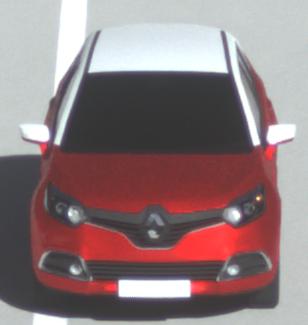
Make: Renault
Model: Captur ENERGY TCe 90
Detailed model: Captur (I)
Model produced from: 2013/06
Model produced until: 2015/05
Doors: 5
Color: red
Road condition: dry road
Daytime: morning or afternoon
Contrast: high contrast